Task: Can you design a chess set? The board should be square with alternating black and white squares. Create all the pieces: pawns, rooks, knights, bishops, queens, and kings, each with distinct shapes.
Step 4112:
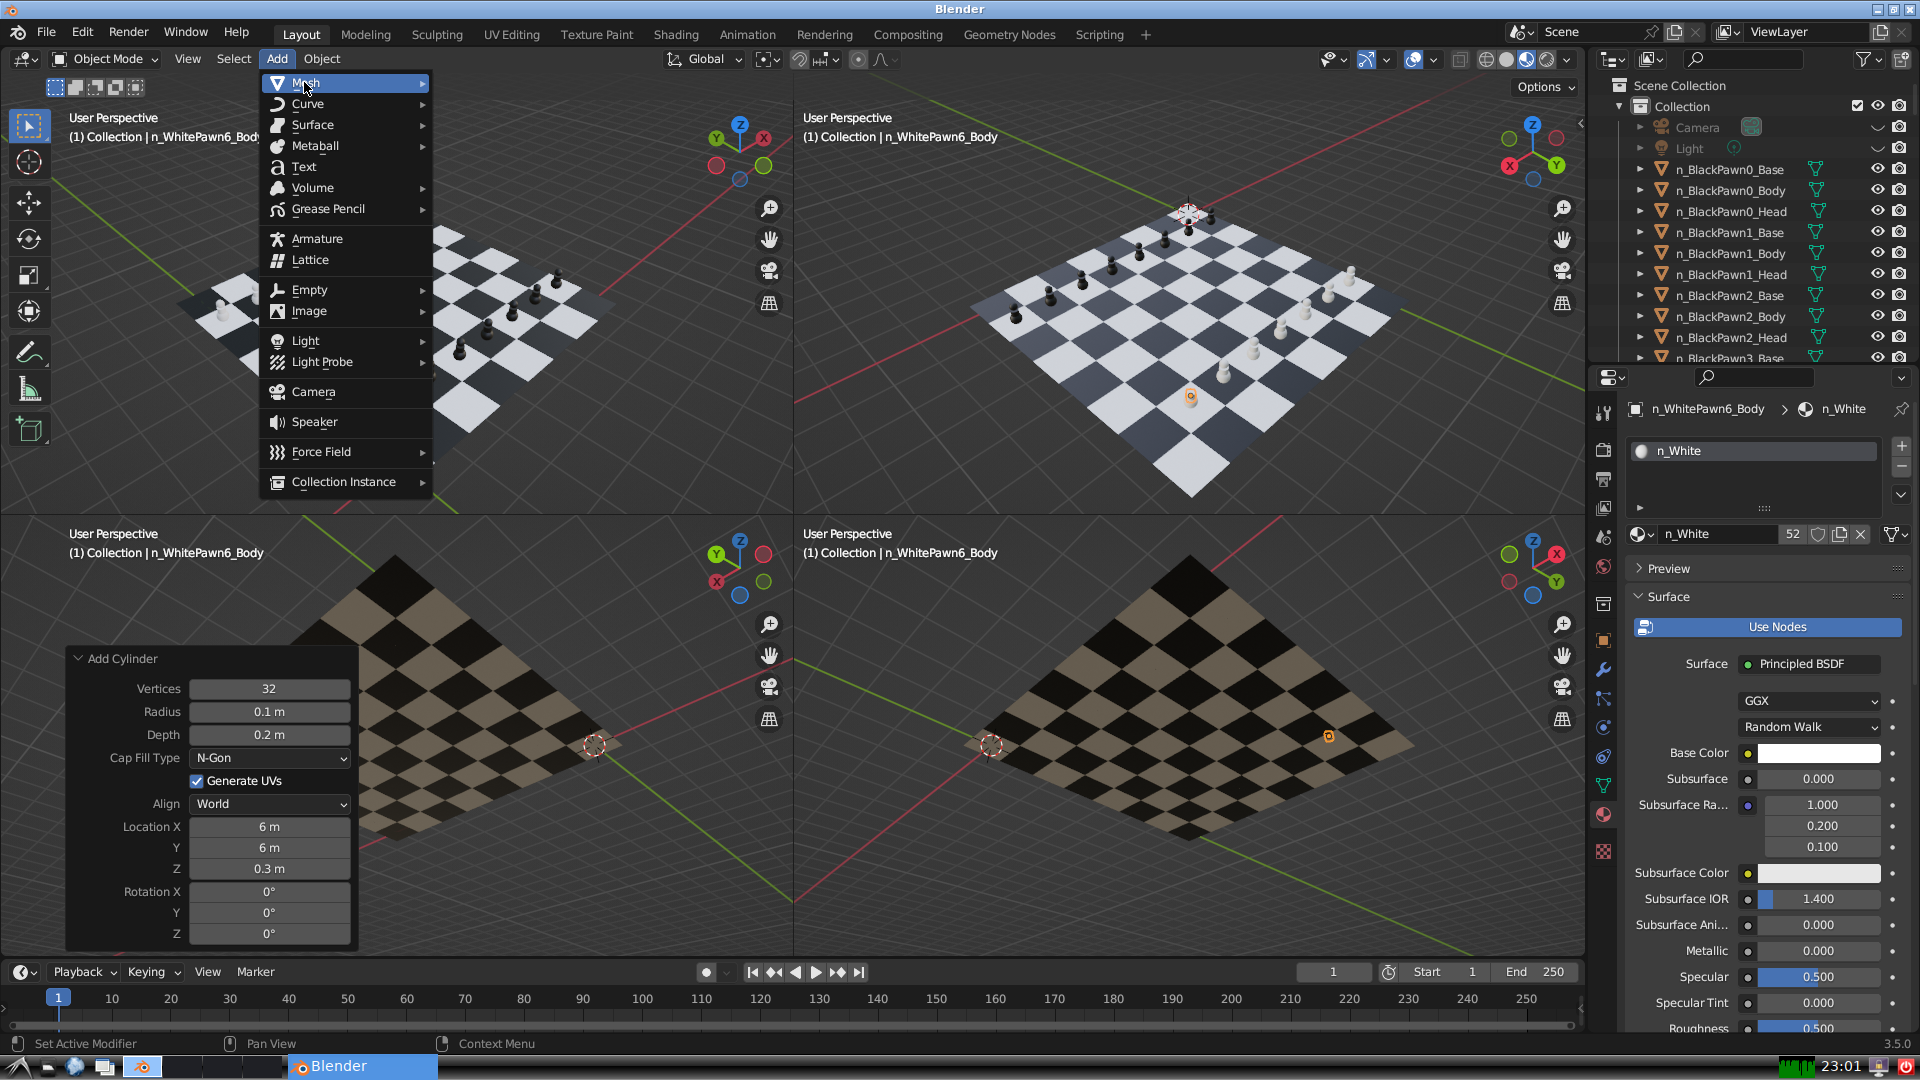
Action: {"mouse_move": [499, 144]}